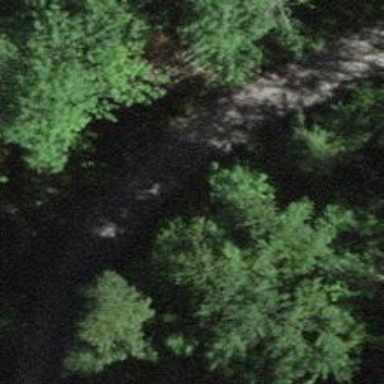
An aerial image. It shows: Gravel track with grade 2 quality.